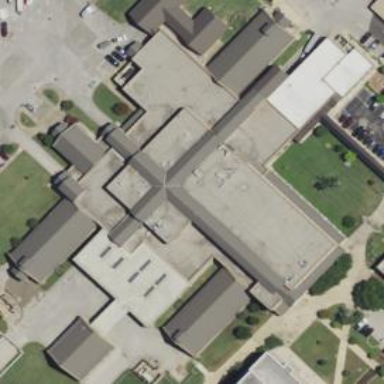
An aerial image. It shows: Hospital building.